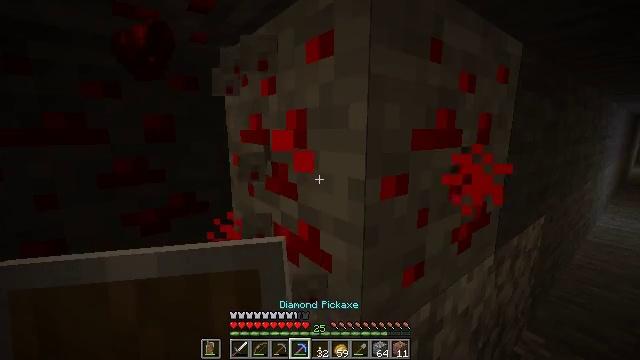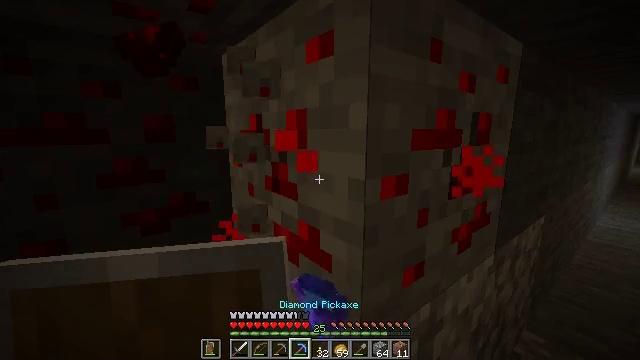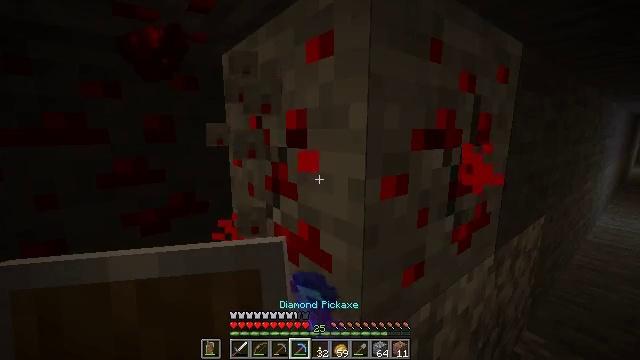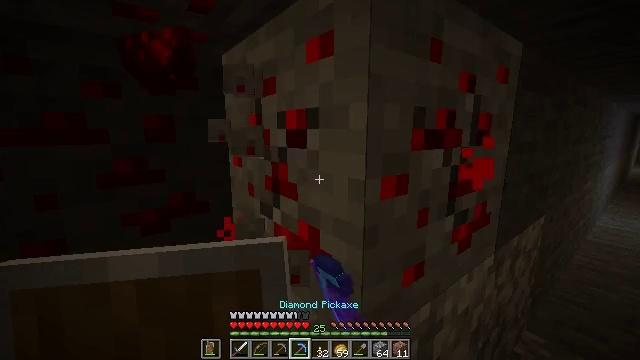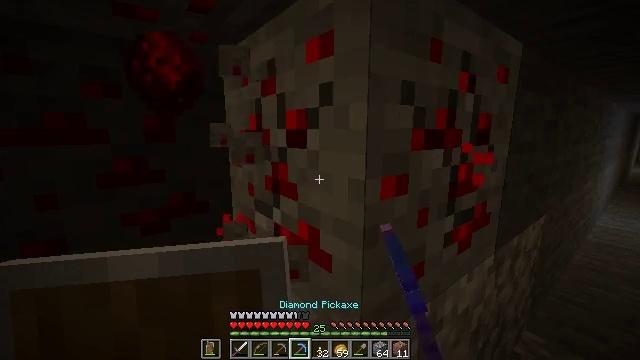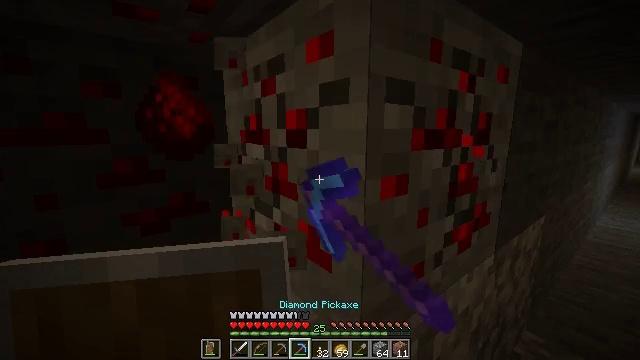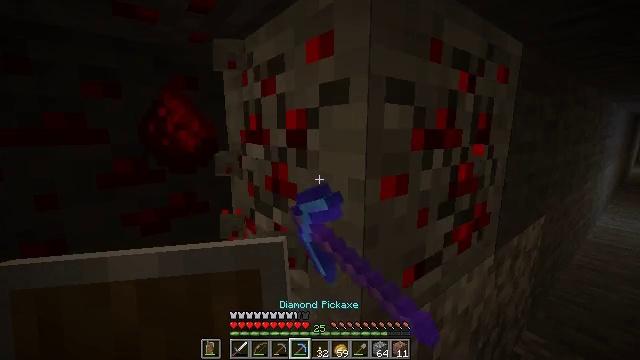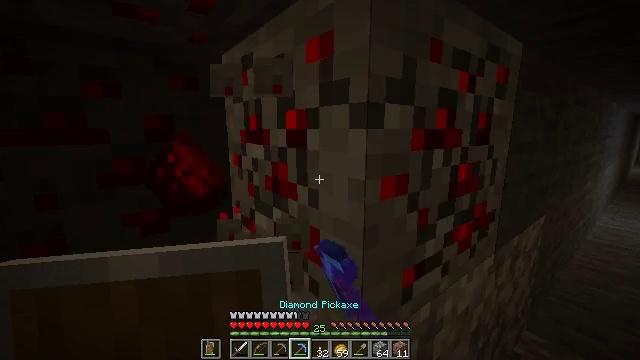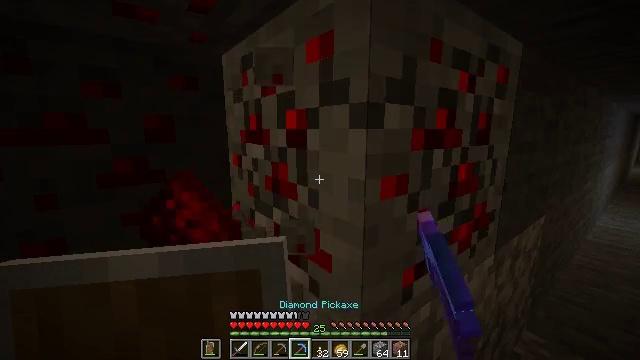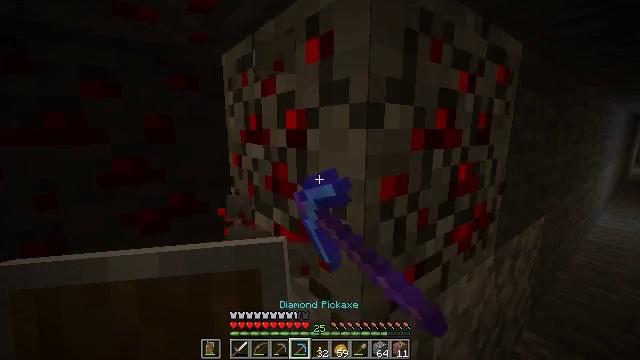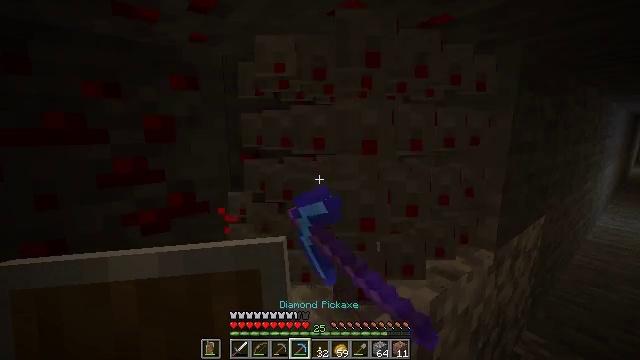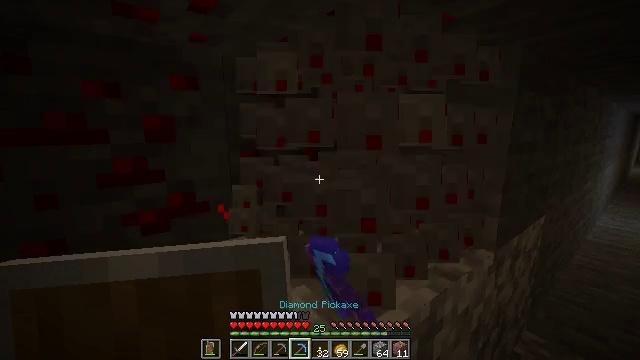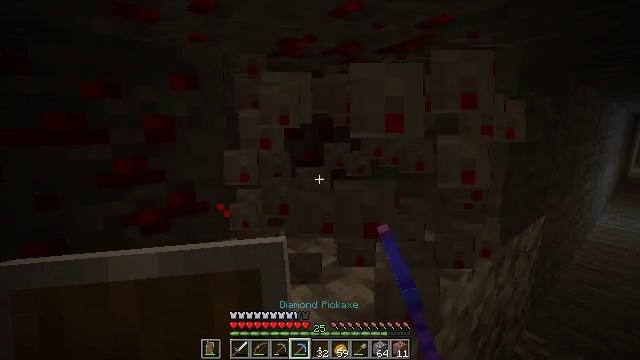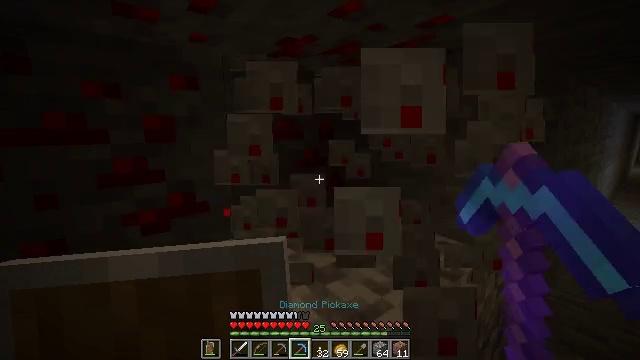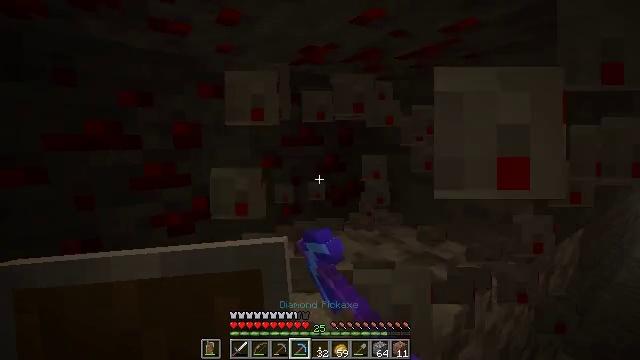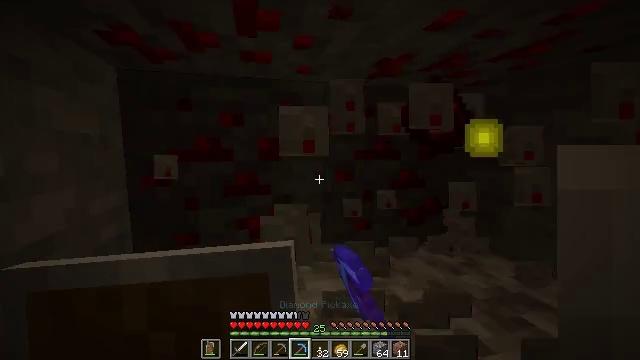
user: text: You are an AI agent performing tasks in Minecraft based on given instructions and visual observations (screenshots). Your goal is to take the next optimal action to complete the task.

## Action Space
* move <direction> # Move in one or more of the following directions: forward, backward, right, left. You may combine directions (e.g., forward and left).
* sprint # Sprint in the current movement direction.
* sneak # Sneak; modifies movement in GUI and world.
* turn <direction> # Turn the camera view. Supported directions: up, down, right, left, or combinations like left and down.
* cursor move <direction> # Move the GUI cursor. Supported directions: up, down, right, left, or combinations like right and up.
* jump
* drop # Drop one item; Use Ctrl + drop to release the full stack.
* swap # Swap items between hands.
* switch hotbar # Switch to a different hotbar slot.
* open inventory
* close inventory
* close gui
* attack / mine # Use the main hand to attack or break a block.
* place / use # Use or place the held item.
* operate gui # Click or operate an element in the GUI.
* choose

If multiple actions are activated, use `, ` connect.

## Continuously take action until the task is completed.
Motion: motion action
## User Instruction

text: Find and mine redstone ore in caves.
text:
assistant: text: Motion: attack / mine
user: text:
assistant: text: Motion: attack / mine
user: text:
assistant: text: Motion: attack / mine
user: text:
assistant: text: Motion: attack / mine
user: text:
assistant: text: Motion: attack / mine
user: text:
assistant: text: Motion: attack / mine
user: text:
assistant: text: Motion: attack / mine
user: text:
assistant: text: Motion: attack / mine
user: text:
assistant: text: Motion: attack / mine
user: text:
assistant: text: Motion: attack / mine
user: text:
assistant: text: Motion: attack / mine
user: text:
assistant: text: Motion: attack / mine
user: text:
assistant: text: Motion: attack / mine
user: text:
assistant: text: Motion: turn left and up, attack / mine
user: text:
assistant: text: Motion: move right, turn left and up, attack / mine
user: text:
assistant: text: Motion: move right, turn left and up, attack / mine
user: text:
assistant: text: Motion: turn left, attack / mine
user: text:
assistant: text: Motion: attack / mine
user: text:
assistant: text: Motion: turn left, attack / mine
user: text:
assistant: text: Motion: turn left and up, attack / mine
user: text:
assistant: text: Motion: turn left, attack / mine
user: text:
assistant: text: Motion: attack / mine
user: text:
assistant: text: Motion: attack / mine
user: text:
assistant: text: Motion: attack / mine
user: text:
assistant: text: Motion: attack / mine
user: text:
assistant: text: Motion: attack / mine
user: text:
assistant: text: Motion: attack / mine
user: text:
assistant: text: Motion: attack / mine
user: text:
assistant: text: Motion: attack / mine
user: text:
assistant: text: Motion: attack / mine